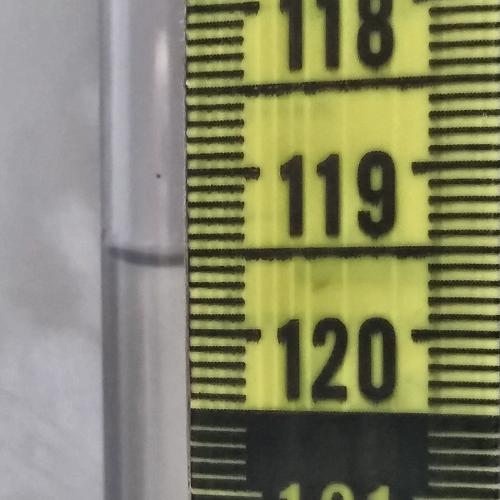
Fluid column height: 119.6 cm